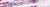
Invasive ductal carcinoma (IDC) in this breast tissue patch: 0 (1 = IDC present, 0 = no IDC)